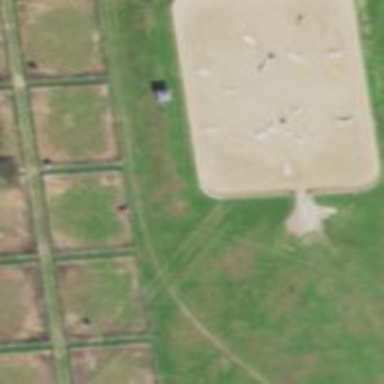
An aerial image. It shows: Equestrian pitch for leisure land sports.